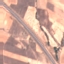
Land use / land cover: Highway